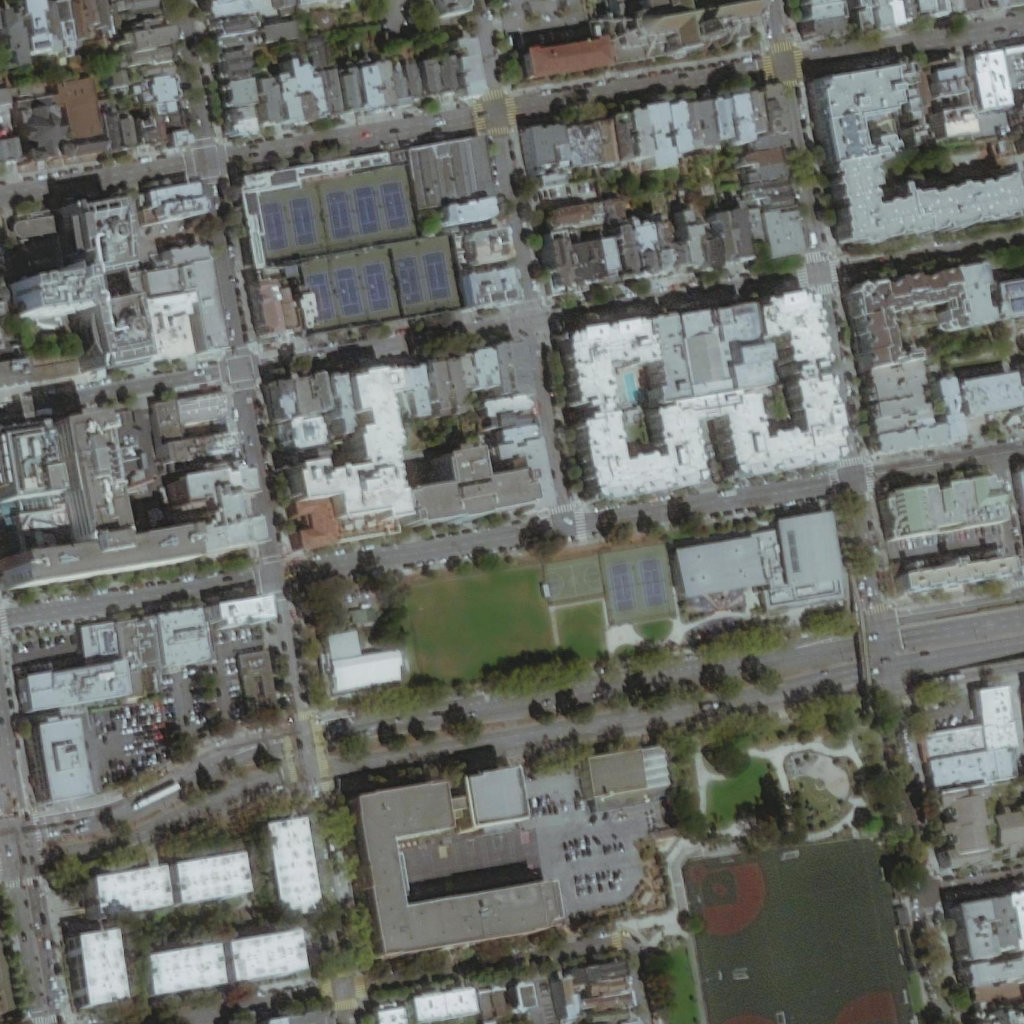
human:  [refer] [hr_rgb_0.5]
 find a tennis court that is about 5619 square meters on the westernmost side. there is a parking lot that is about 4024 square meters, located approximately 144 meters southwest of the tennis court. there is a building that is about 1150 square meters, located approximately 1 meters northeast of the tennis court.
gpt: <box>[[29, 23, 44, 31, 0]]</box>